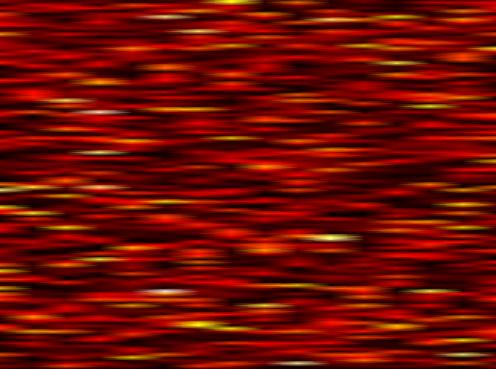
Label: FOFDM